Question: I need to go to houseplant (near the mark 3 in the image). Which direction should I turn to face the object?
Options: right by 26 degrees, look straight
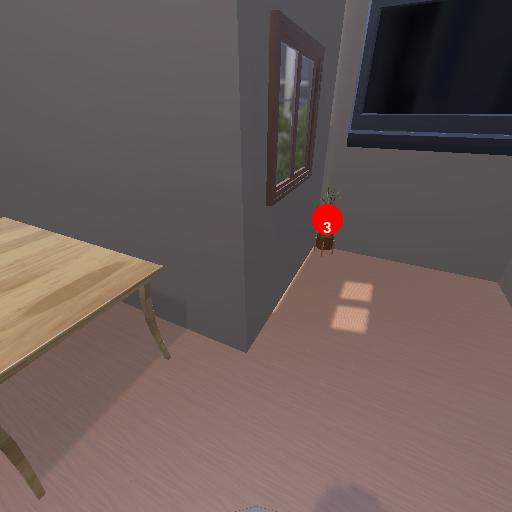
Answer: right by 26 degrees